Aerial crown-view tile of a tropical tree (Barro Colorado Island, Panama), acquired 20250915:
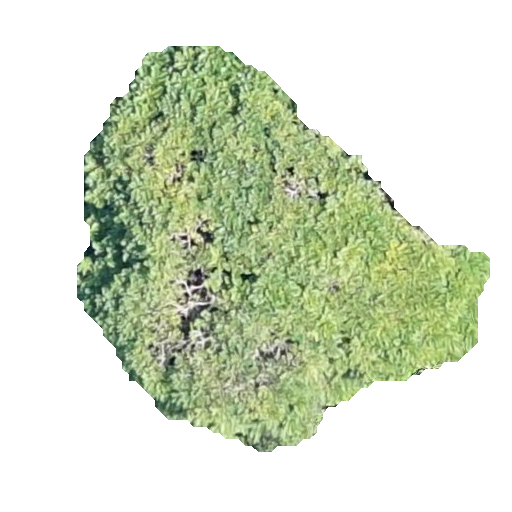
Species: Jacaranda copaia
GBIF accepted scientific name: Jacaranda copaia
Crown area: 152.017 m²